Interaction volume radius: 10 \u00c5
Interaction volume height: 30 \u00c5
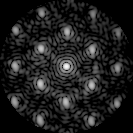
Disorder parameter: 0.3376